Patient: sex F, age 68
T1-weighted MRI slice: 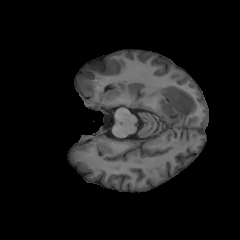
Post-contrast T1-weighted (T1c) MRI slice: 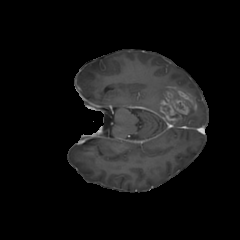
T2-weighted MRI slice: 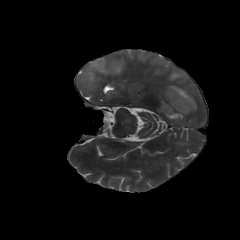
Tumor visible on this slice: yes
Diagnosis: Glioblastoma, IDH-wildtype
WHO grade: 4